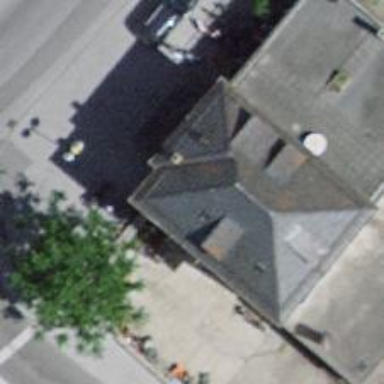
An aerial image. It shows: Car repair shop.